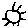
Label: sun